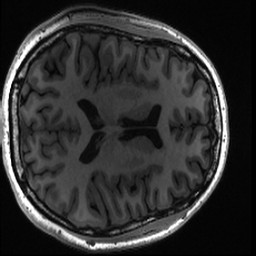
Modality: T1w
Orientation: axial
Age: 31
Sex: female